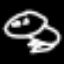
Label: frog